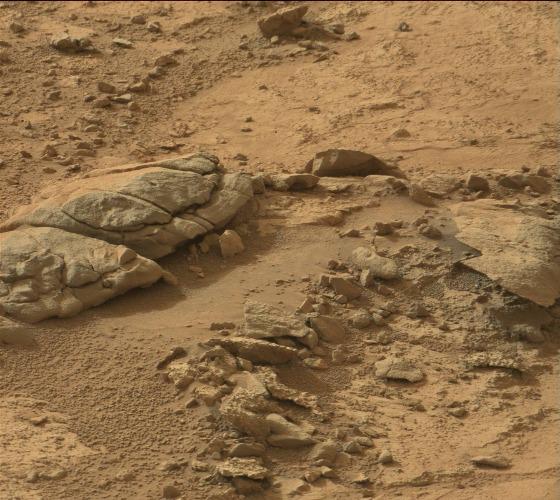
Terrain classes present: Bedrock, Gravel / Sand / Soil, Rock, Shadow